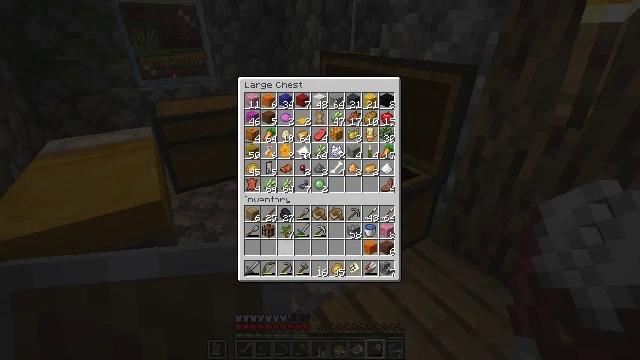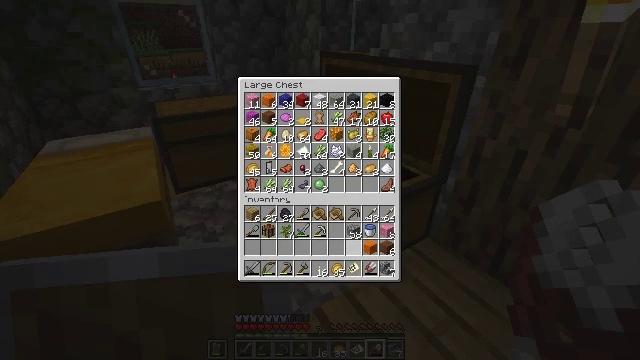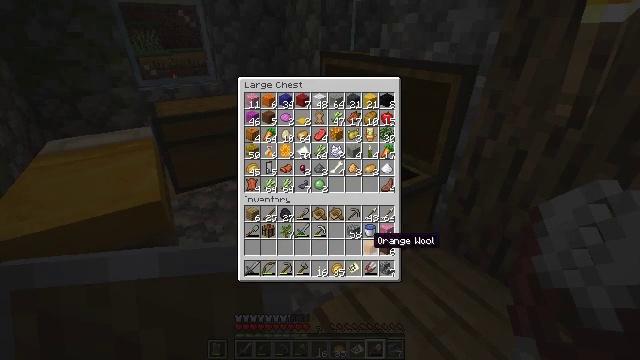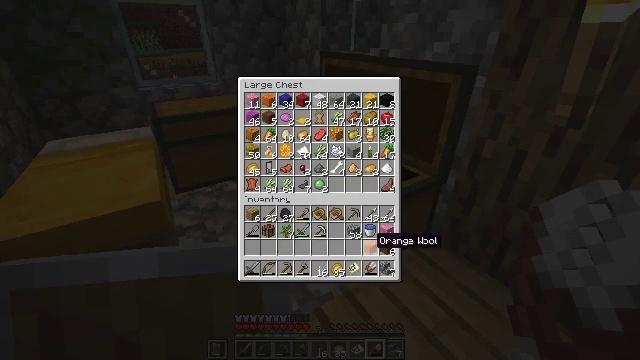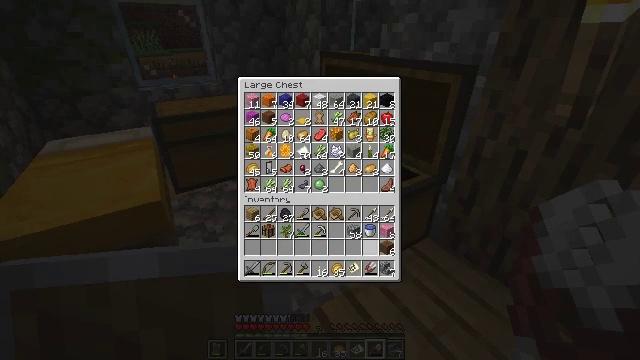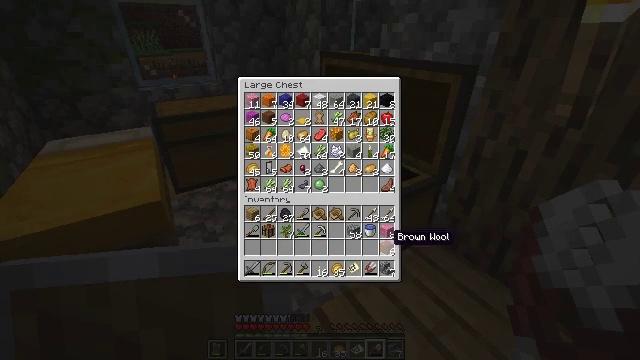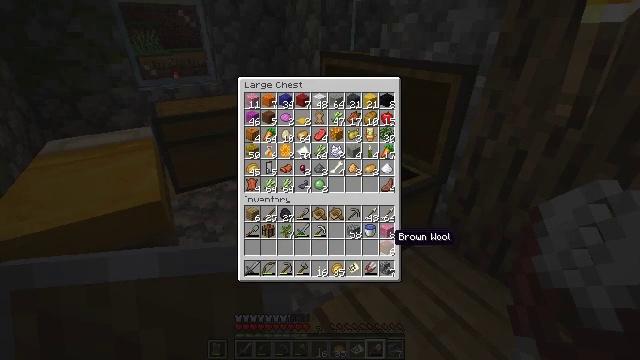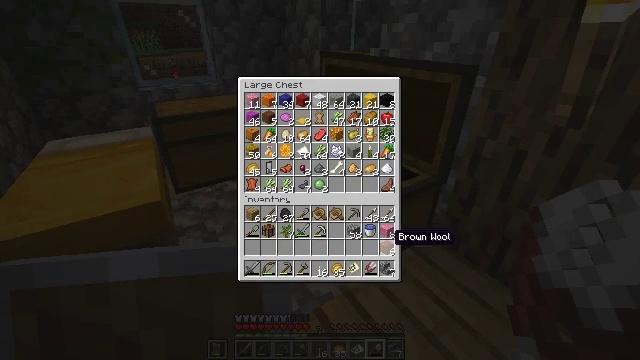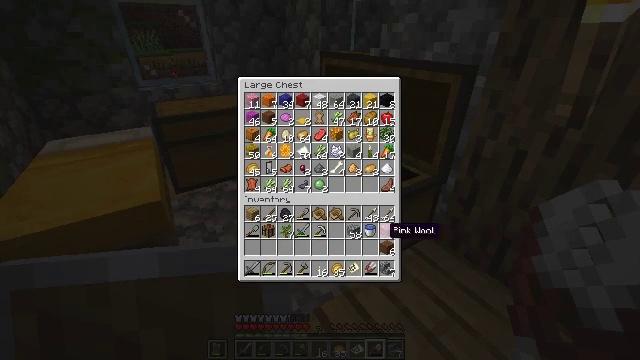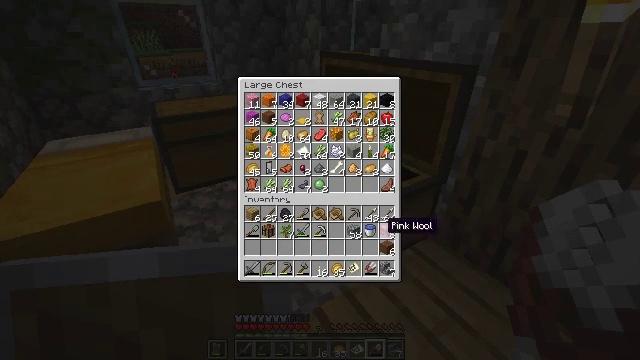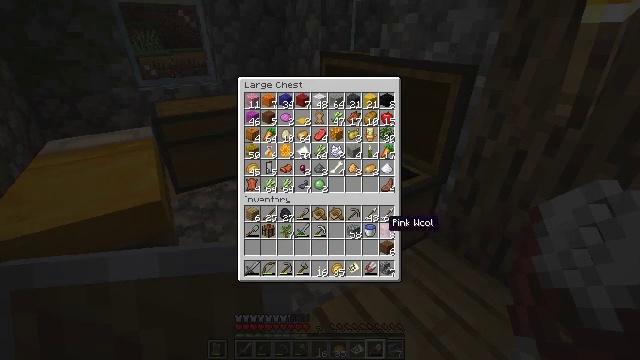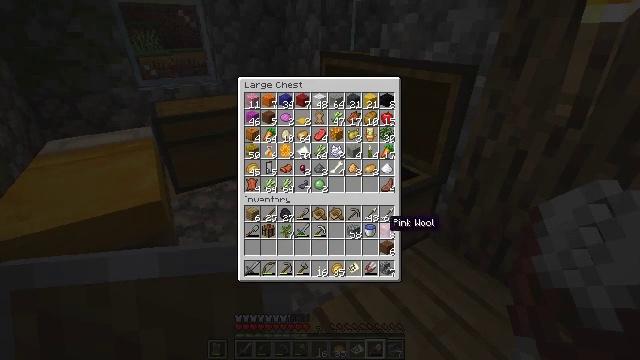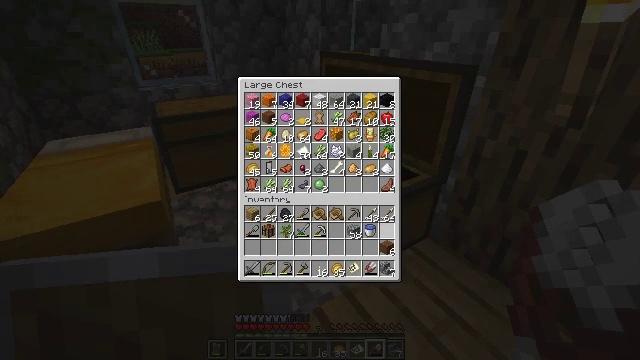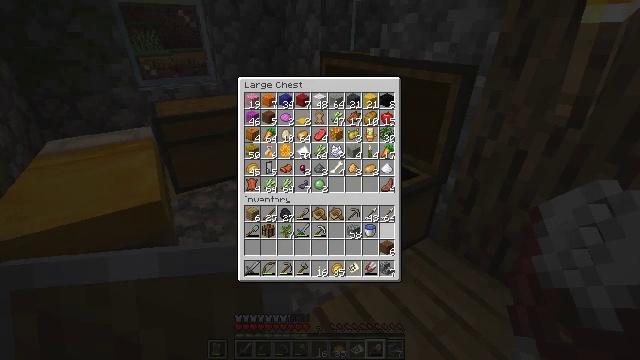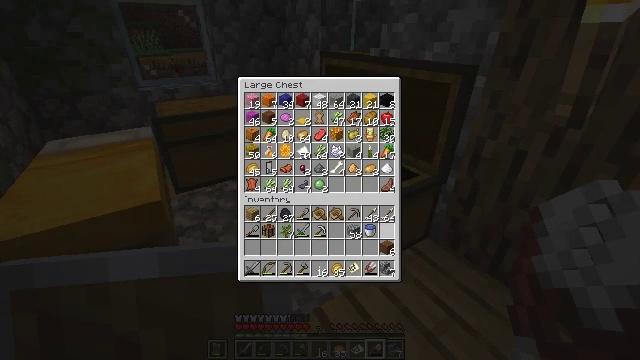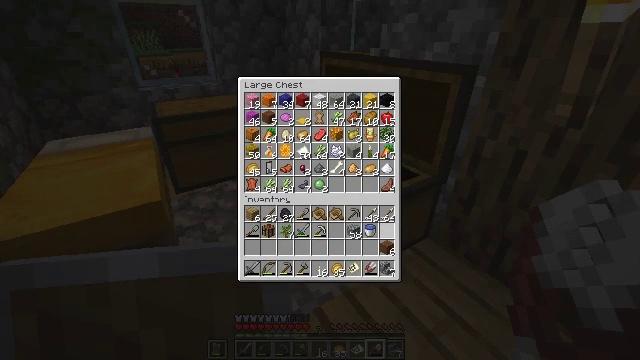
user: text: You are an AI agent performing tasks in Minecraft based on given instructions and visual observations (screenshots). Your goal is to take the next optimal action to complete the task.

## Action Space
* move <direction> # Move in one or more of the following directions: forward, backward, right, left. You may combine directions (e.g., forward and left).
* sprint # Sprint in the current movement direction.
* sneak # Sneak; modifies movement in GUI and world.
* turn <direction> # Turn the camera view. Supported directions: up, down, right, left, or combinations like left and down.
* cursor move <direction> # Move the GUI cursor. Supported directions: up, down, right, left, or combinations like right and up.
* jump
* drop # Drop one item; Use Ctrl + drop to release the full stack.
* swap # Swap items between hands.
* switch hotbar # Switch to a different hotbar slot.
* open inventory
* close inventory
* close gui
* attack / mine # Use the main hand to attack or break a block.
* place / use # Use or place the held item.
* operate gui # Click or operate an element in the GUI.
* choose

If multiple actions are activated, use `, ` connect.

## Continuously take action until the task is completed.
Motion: motion action
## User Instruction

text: Craft a blue banner.
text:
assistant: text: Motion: sneak, turn right
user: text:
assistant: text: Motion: sneak, turn right
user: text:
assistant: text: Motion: sneak
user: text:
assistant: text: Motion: sneak, attack / mine
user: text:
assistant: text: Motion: sneak, turn right, attack / mine
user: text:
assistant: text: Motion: sneak
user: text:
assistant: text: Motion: sneak
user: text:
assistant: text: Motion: sneak, turn up
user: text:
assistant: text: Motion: sneak
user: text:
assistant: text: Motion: sneak
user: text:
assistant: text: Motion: sneak
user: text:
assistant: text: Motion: sneak, attack / mine
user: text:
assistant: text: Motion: sneak, turn right, attack / mine
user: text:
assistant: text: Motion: sneak
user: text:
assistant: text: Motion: sneak
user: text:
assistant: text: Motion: sneak, turn left and up
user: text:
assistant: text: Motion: sneak, turn left and up
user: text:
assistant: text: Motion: turn left and up
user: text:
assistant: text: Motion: turn left and up
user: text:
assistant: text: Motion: sneak, turn left
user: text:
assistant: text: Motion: sneak, turn left
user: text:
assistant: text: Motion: sneak
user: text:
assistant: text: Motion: no_op
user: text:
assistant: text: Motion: no_op
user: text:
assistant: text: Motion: attack / mine
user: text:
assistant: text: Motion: attack / mine
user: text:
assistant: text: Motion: turn right and down
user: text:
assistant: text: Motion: turn right and down
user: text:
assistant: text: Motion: turn right and down
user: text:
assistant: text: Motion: no_op